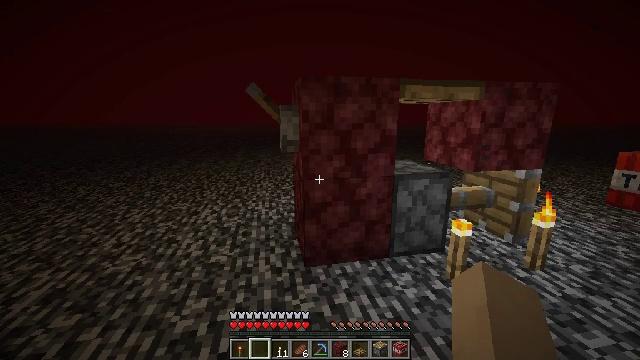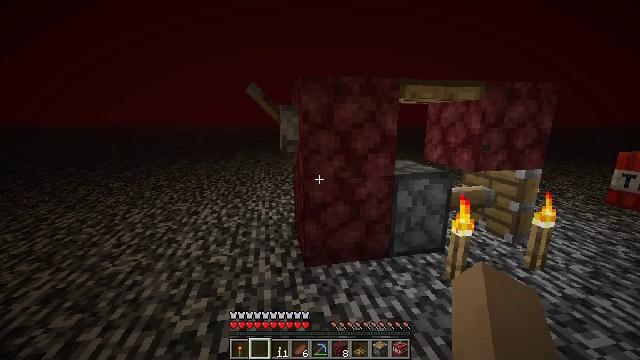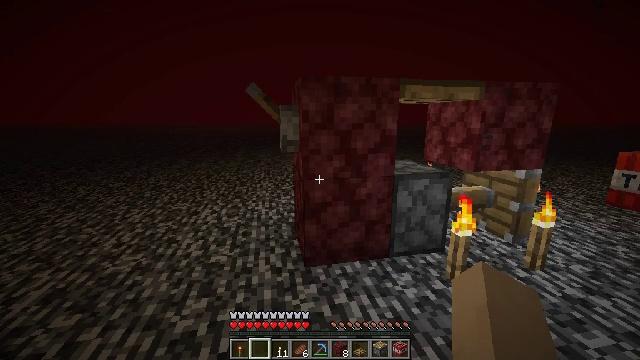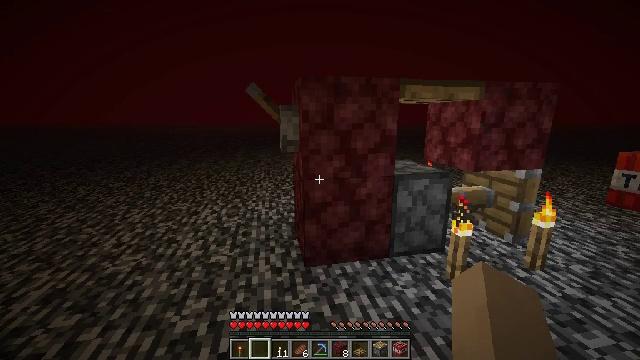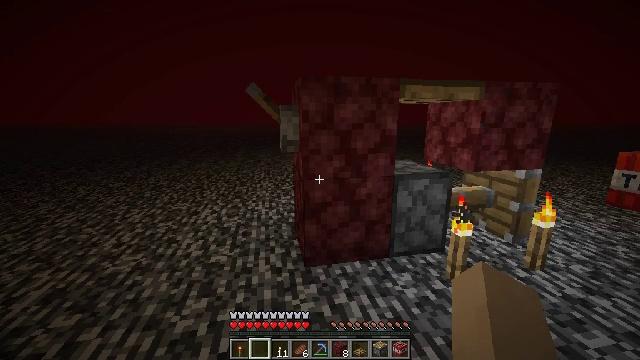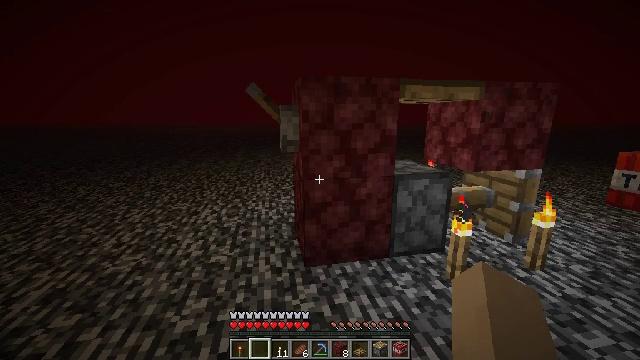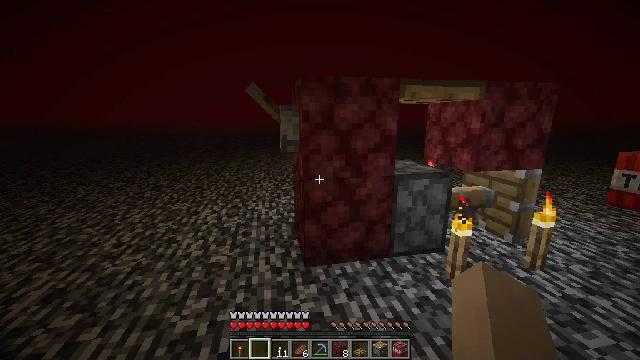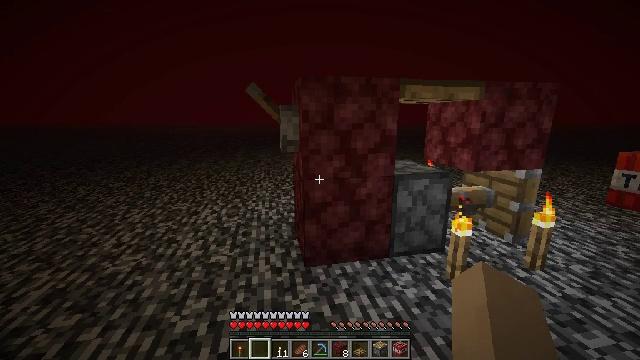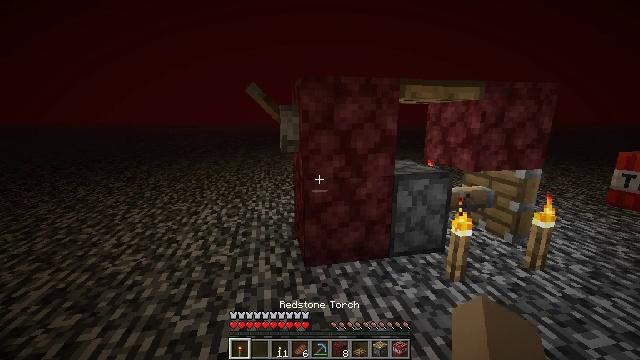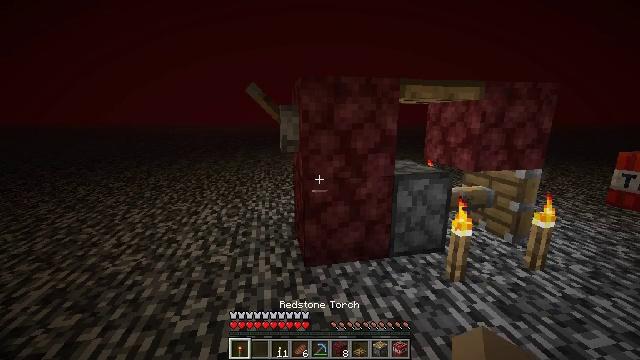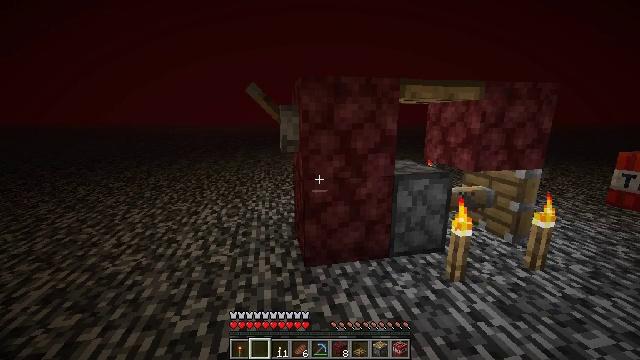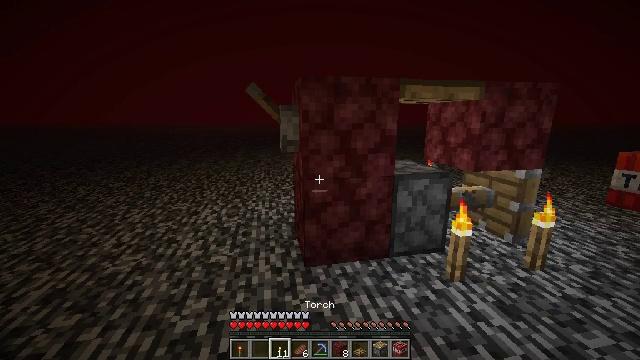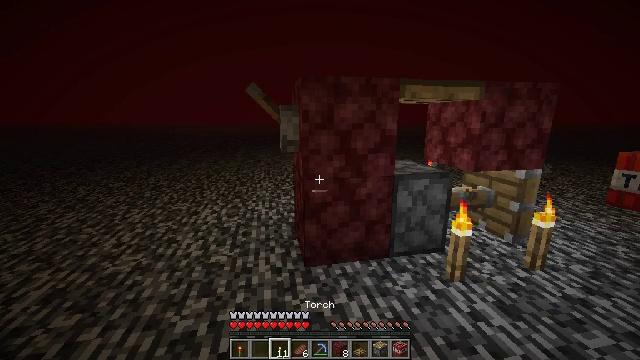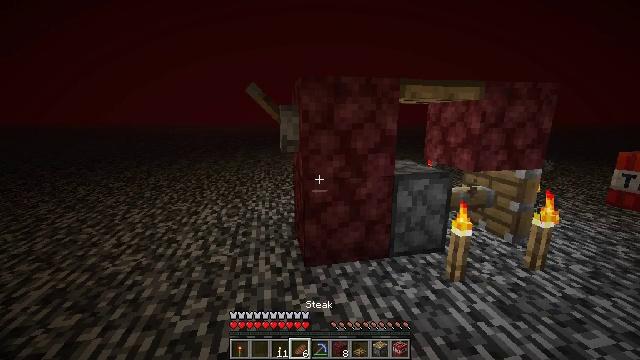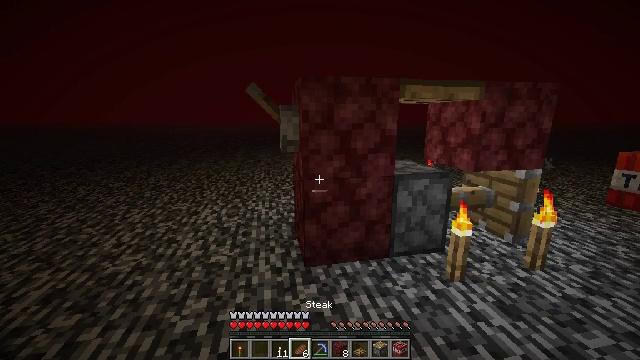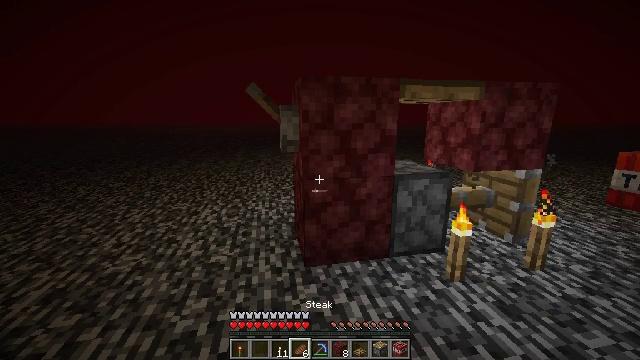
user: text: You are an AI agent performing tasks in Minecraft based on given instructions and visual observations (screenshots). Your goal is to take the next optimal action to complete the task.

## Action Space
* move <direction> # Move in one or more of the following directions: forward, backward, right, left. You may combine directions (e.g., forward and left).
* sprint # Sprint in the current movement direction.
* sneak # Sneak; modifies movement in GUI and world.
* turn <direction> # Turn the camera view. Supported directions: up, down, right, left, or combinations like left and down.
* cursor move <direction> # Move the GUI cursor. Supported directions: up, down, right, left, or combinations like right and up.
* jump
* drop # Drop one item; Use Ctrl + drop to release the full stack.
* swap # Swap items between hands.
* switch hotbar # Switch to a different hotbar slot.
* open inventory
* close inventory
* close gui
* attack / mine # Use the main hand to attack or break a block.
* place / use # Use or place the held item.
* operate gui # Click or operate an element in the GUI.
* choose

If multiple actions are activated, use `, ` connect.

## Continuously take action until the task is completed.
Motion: motion action
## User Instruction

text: Retrieve the lever from the wall.
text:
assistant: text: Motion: no_op
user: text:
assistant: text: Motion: no_op
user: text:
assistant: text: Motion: no_op
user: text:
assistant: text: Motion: no_op
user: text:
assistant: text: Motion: no_op
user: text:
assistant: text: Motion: no_op
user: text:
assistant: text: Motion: no_op
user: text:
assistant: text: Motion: no_op
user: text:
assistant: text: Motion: no_op
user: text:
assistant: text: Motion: no_op
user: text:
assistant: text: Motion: no_op
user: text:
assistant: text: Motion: no_op
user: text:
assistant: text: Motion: no_op
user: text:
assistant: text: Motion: no_op
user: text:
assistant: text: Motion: no_op
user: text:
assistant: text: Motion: no_op
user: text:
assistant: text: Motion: no_op
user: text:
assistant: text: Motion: no_op
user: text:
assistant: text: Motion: no_op
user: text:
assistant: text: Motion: no_op
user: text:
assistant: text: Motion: no_op
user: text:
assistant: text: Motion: no_op
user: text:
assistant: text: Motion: no_op
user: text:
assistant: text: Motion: no_op
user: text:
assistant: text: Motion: no_op
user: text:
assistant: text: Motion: no_op
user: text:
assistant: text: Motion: no_op
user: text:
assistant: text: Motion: no_op
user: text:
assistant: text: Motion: no_op
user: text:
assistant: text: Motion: no_op